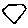
Label: hexagon